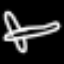
Label: airplane